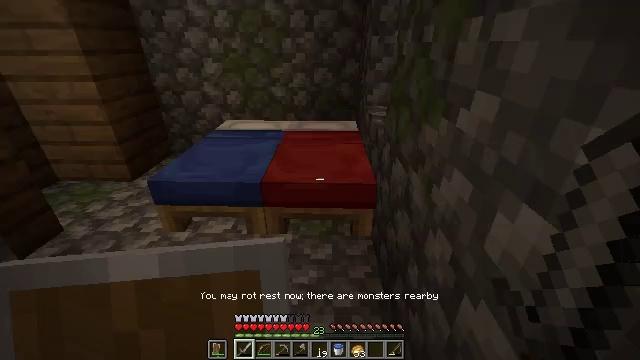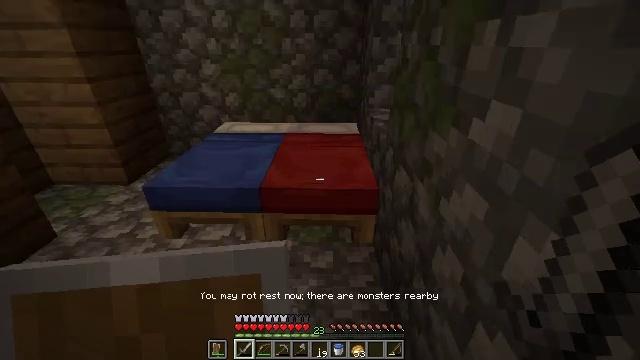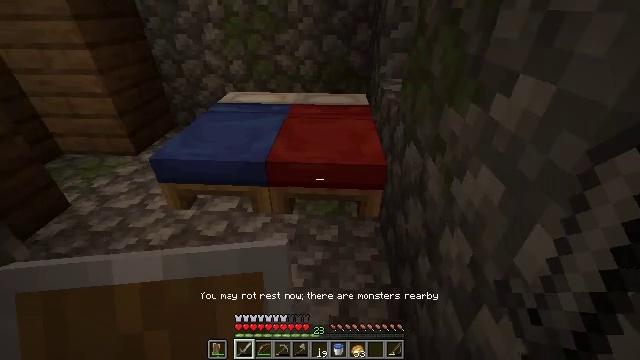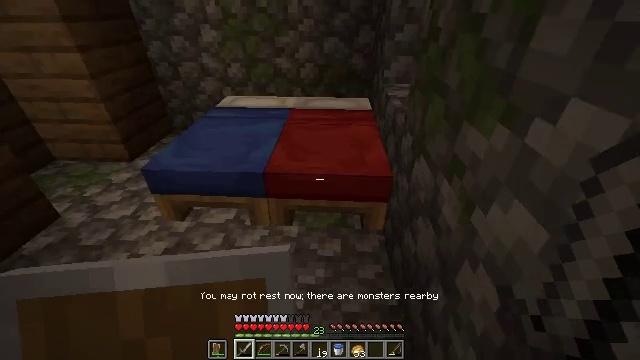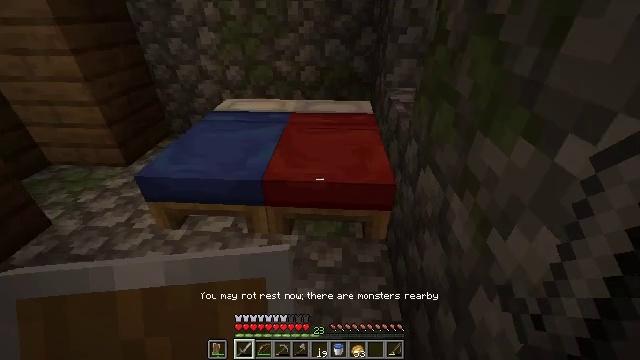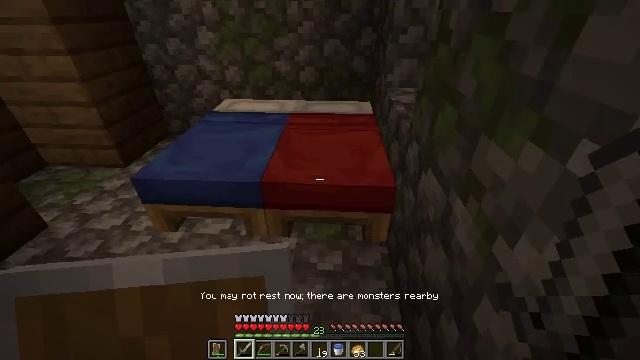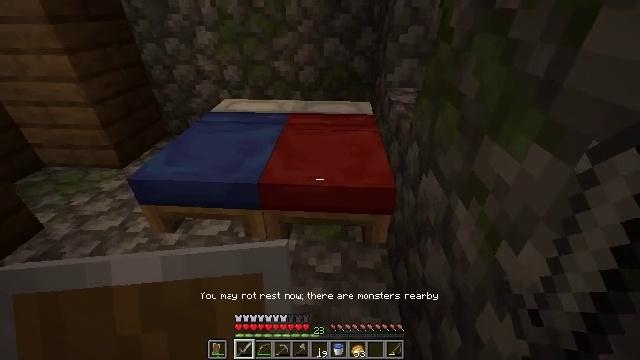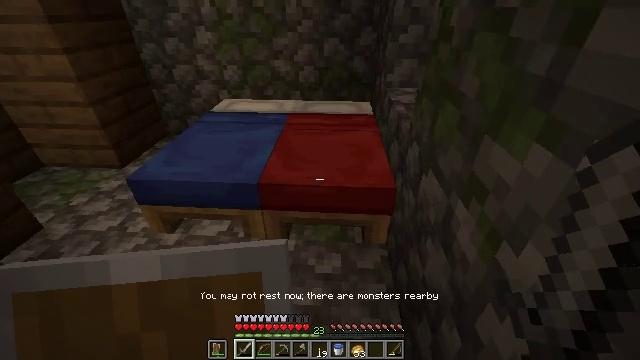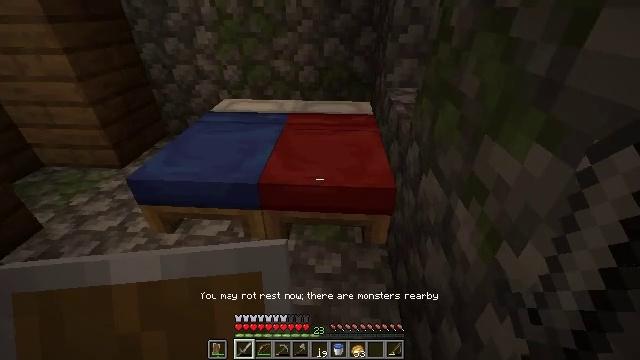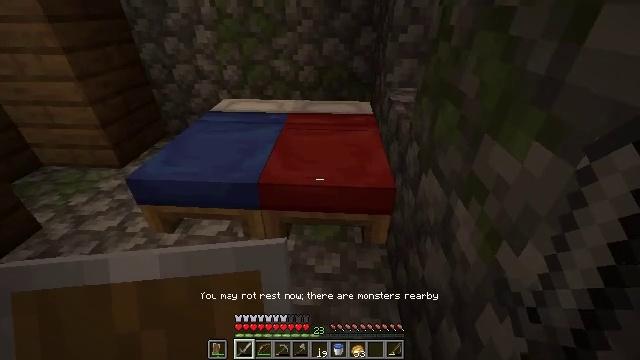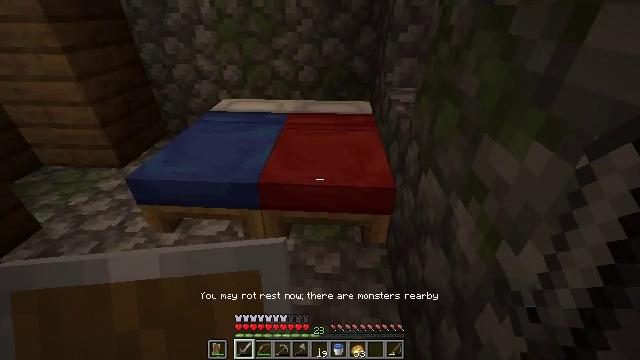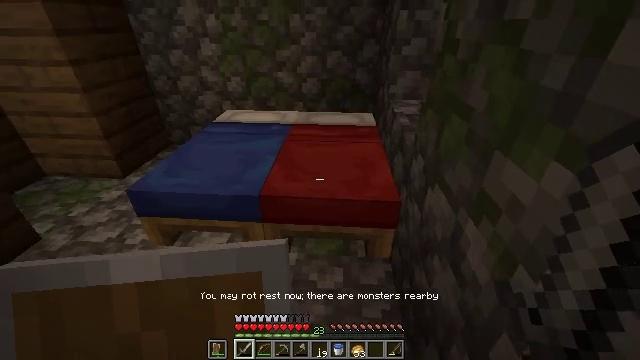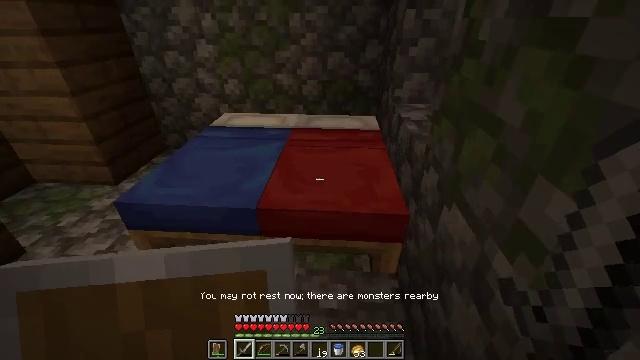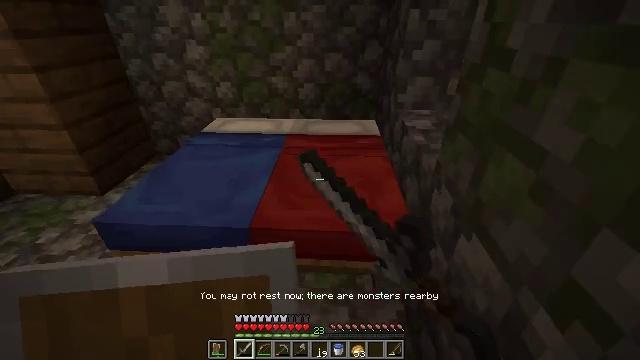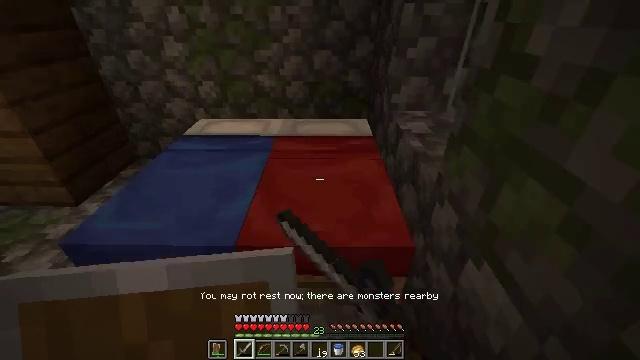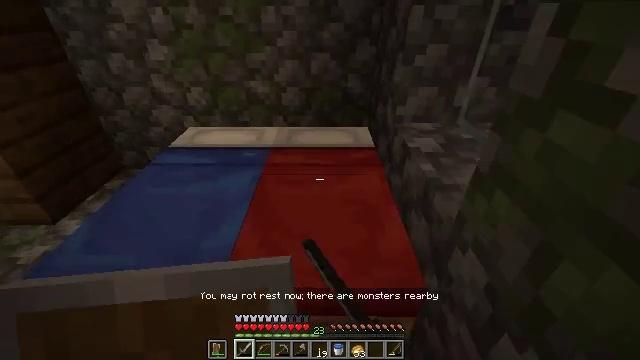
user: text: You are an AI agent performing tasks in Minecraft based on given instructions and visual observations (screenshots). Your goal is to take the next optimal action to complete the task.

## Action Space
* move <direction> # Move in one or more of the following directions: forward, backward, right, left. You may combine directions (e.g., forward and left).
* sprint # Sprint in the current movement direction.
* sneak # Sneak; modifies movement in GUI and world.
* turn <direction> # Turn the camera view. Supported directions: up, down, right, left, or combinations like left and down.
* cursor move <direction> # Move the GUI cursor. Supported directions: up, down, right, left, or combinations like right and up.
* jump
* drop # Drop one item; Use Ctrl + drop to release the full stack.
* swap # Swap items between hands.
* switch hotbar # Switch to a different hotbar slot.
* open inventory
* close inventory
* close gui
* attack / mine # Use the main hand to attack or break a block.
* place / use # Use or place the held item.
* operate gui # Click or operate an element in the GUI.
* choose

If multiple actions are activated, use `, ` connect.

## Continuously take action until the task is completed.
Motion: motion action
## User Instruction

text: Break the mature wheat plants.
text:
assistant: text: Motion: move forward
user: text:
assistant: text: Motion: move forward, turn left and down
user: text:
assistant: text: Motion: no_op
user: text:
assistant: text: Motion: no_op
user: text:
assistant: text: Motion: no_op
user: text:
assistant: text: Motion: no_op
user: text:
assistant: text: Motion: use / place
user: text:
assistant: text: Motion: use / place
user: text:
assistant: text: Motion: no_op
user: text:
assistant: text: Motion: no_op
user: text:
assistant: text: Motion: move forward, turn up
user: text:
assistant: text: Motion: move forward
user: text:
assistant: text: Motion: move forward
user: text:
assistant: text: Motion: move forward, turn right and down
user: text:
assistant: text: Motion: move forward, use / place
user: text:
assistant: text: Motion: move forward and move right, turn right and down, use / place
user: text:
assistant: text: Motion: move forward and move right, turn right and down, use / place
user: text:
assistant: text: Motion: move forward and move left, turn right, use / place
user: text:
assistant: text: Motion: move forward and move left, turn right and up
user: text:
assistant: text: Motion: move forward and move left, turn right and up
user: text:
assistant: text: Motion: move left, turn right and up
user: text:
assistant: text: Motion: turn right and up
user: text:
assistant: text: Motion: move back, turn right and up
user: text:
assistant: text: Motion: move back and move right, turn right and up
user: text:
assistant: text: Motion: move back and move right
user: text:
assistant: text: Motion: move back and move right, turn up
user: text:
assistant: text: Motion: move back and move right, turn up
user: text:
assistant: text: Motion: move back
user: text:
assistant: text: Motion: move back
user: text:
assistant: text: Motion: no_op